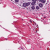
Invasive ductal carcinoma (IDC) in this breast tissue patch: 0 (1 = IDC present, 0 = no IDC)